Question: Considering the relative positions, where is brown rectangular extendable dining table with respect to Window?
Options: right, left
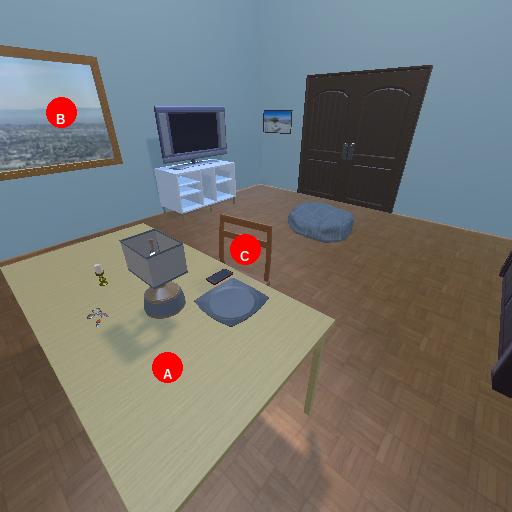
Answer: right